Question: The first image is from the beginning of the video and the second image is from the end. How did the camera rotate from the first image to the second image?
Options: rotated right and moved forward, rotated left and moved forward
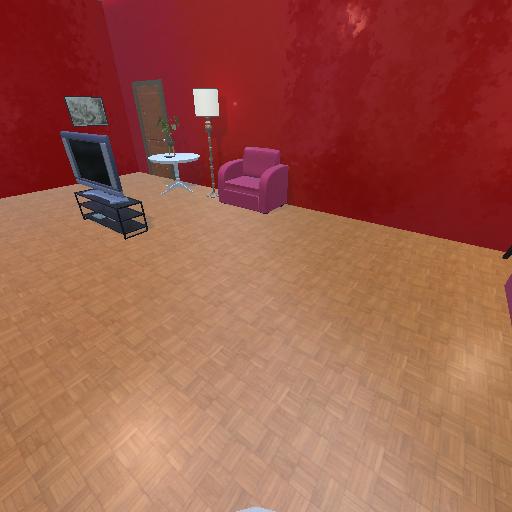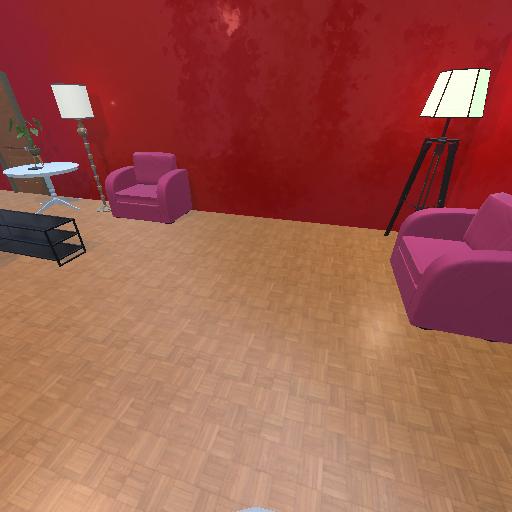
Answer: rotated right and moved forward